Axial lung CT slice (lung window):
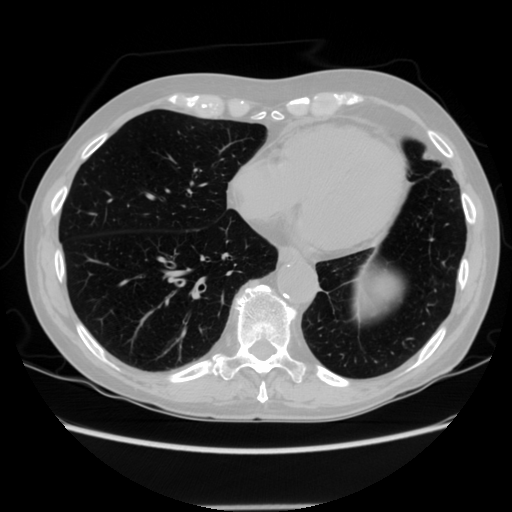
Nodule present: no